Question: One of my client's is having a problem that is vexing both their system admin and godaddy support, who say that everything is correct and this error should not be happening. Their SSL certificate is valid and seems to be correctly installed:
<URL>
It also works find on IE and Chrome. However, on firefox users are getting this error (firefox 7 users seem to get the error on every single page load):

Relevant History: Last week (about 7-10 days ago) they were using a different certificate that revoked. However, they received a new SSL Cert on 9/5 or 9/6, and this is the one that is currently installed.
I think this might have something to do with the OCSP service that firefox uses to check certificate authenticity. Could that service have cached data from when the old cert was revoked, and hence still be reporting that moocho.com has a revoked cert? If so, is there any way to fix this problem?
If not, what is causing this error?
Thanks!
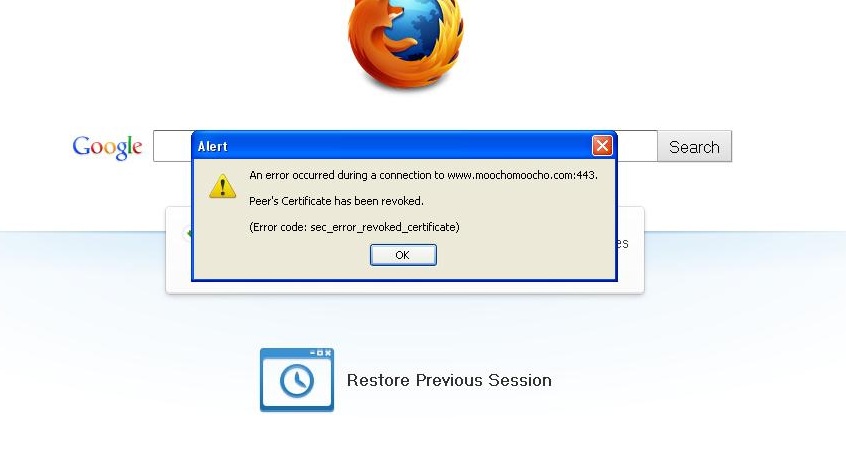
Answer: This is not a false positive. If you look at the warning message closely, it refers to moochomoocho.com, not moocho.com. The certificate on 'https://moochomoocho.com/' is indeed revoked and other browsers show it as well. The fact that you don't see a warning in other browsers might be because the only content being loaded from moochomoocho.com is the favicon of the page - other browsers drop it silently instead of alerting the user.